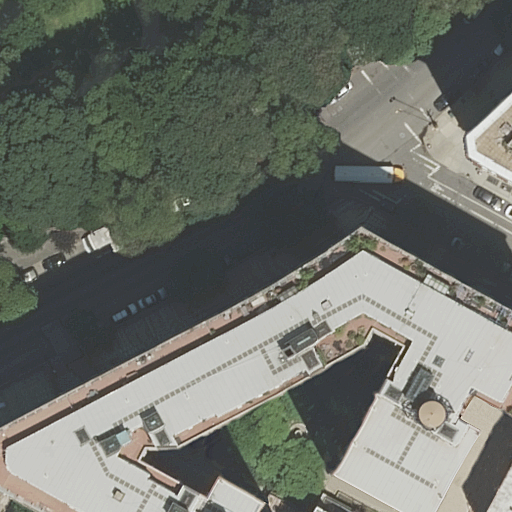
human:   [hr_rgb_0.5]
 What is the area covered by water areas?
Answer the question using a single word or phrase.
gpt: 0m2

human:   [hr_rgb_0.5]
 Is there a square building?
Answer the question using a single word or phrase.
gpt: no

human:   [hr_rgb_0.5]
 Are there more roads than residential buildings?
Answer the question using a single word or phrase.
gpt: no

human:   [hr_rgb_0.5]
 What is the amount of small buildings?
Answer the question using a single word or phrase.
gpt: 2

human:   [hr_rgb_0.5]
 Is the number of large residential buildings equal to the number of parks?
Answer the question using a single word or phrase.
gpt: no

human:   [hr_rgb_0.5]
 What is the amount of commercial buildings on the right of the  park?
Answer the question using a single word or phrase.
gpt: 0

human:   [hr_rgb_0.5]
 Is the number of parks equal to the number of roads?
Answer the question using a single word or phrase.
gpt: no

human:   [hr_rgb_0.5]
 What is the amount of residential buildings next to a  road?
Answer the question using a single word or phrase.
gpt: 5

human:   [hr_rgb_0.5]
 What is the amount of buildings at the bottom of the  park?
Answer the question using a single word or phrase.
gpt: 5

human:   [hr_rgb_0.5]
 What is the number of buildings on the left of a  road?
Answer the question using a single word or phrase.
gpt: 2

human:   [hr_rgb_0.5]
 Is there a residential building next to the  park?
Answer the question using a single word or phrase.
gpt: yes

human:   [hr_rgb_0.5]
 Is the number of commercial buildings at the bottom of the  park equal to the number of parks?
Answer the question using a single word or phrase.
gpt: no

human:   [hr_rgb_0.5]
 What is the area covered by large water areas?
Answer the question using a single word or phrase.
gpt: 0m2

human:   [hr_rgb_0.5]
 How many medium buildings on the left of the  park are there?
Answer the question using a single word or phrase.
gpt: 0

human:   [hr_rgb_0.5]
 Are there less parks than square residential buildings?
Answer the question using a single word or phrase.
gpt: no

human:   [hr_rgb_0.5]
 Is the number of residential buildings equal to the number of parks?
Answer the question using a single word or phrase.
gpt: no

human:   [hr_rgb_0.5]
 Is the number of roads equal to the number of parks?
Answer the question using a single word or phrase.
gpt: no

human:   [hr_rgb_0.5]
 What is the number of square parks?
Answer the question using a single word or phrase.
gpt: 0

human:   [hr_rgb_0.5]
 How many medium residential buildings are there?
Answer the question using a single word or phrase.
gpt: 1

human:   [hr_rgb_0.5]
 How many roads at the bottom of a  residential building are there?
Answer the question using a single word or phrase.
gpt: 2

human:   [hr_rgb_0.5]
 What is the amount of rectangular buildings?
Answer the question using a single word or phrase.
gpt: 3

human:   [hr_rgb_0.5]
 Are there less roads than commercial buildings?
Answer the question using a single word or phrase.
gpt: no

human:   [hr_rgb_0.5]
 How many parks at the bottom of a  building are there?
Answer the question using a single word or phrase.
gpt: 0

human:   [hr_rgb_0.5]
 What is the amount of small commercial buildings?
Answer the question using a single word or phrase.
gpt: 0

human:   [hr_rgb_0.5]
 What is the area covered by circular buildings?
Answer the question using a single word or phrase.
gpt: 0m2

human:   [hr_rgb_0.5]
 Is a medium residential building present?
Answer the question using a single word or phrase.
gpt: yes

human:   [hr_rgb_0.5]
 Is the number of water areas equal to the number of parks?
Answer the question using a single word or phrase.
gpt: no

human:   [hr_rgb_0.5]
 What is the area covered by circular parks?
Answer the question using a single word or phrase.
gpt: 0m2

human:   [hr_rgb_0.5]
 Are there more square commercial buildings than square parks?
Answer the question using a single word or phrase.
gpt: no

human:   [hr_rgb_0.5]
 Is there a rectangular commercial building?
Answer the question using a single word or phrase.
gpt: no

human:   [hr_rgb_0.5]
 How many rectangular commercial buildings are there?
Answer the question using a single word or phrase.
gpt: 0

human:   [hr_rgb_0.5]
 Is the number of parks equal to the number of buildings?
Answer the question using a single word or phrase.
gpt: no

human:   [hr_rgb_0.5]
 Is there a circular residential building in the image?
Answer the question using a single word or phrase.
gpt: no

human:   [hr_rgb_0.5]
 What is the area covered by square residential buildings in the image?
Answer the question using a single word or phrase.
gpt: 0m2

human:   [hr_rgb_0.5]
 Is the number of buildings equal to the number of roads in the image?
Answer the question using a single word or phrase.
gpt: no

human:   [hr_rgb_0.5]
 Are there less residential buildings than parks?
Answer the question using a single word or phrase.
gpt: no